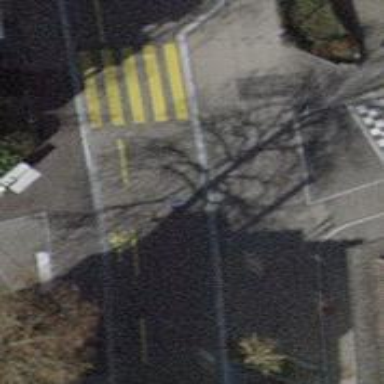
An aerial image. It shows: Unmarked crossing with traffic calming table on the road.